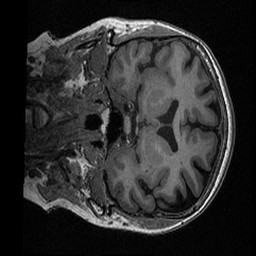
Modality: T1w
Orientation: coronal
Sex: female
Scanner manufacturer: ge
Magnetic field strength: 3 T
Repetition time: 0.0064 s
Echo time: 0.00281 s